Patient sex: M
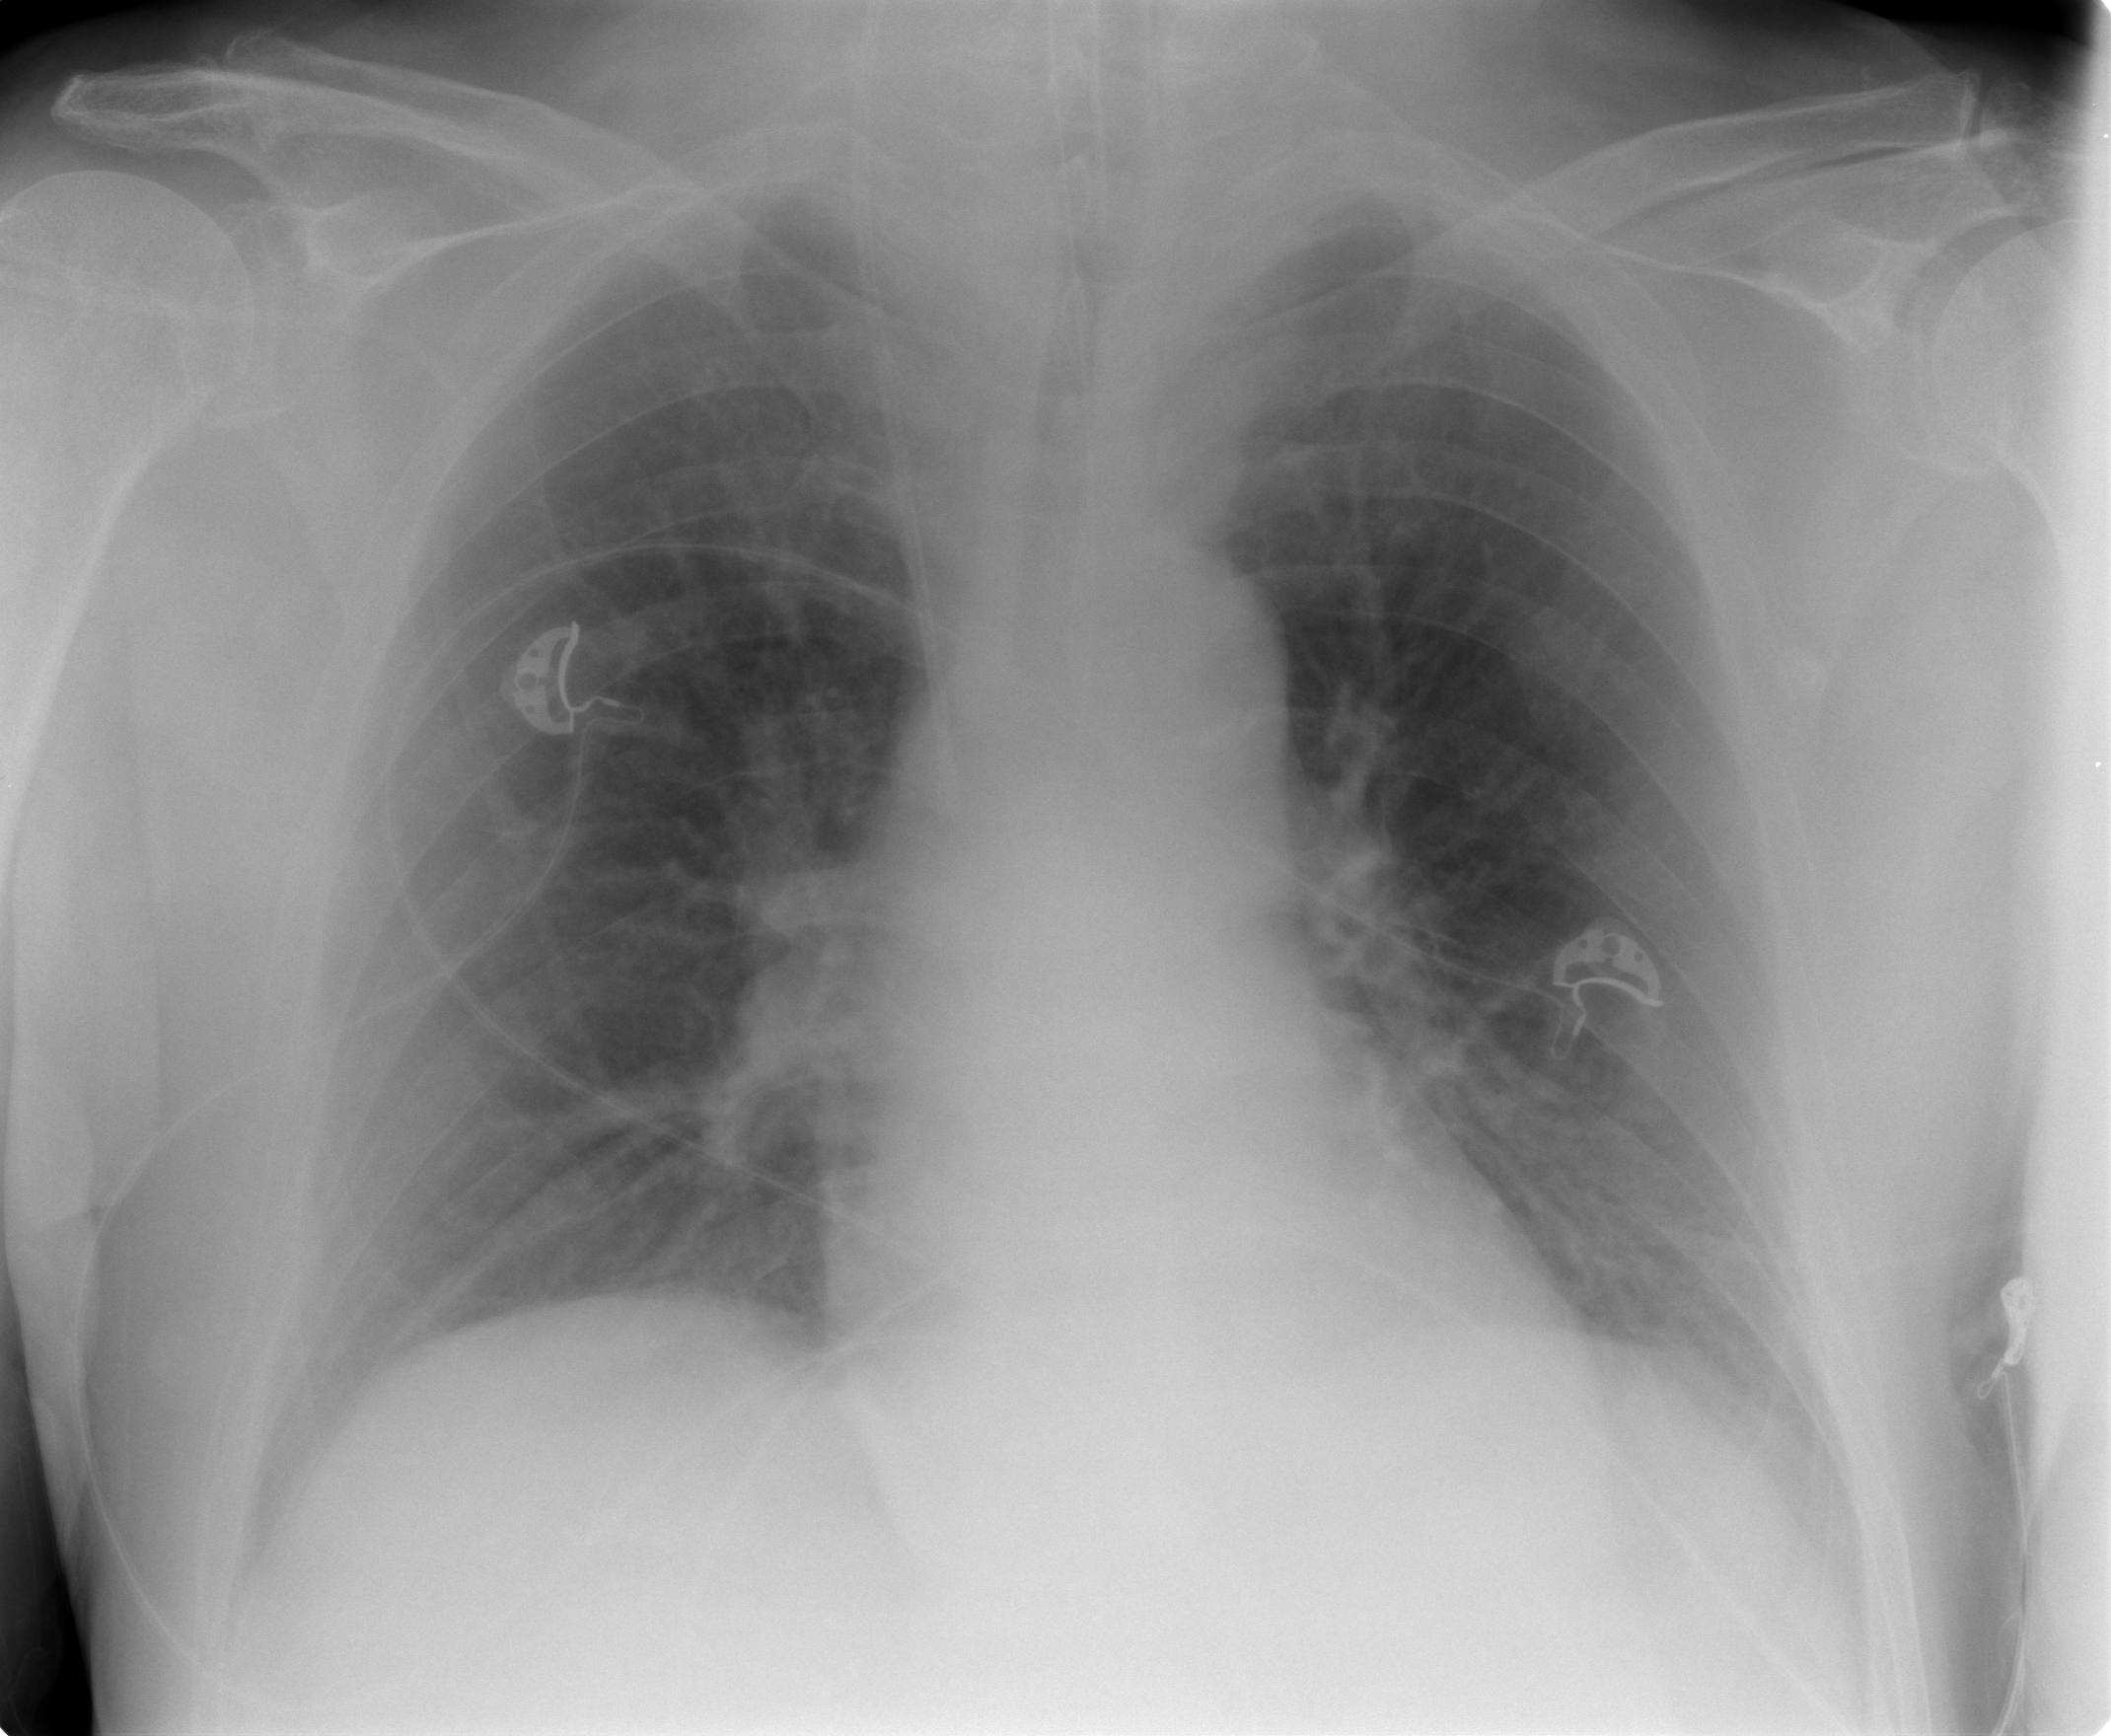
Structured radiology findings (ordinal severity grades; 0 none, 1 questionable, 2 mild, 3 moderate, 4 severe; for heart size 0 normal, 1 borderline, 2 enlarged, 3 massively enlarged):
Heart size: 0
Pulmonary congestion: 1
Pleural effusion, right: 0
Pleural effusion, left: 0
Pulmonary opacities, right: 0
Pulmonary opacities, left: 0
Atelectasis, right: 1
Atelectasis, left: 1